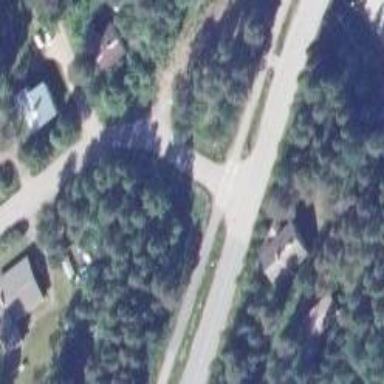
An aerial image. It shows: Zebra crossing on the road.